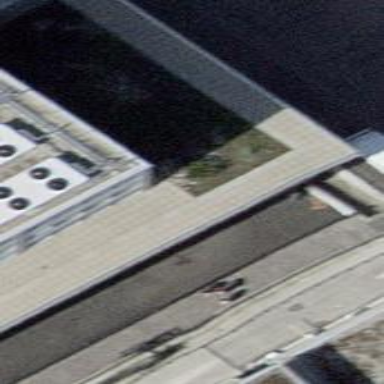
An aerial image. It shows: Parking aisle in tunnel.